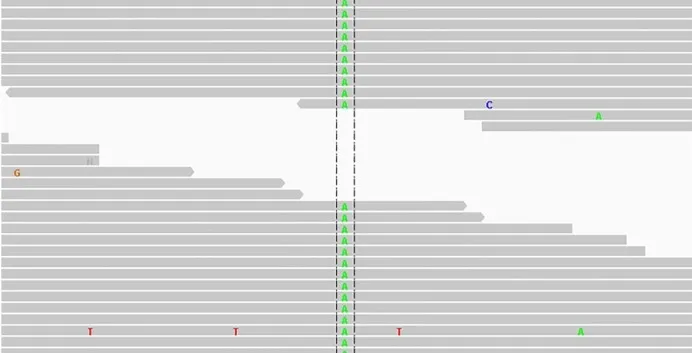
Sequence of the PLEC, isoform 1f from Patient 1 cDNA. The novel apparently homozygous mutation NM_201378.3:c.58G>T, NP_958780.1:p. Glu20Ter in PLEC isoform 1f was found and classified as a likely pathogenic variant according to the criteria of the American College of Medical Genetics and Genomics and the Association for Molecular Pathology.
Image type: pathology (immunostaining)